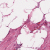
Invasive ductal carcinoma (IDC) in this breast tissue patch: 0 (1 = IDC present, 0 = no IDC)